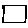
Label: square